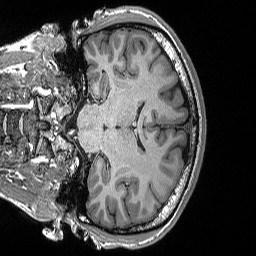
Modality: T1w
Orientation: coronal
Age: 34
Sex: male
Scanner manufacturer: siemens
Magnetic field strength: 3 T
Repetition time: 2.3 s
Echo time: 0.00298 s